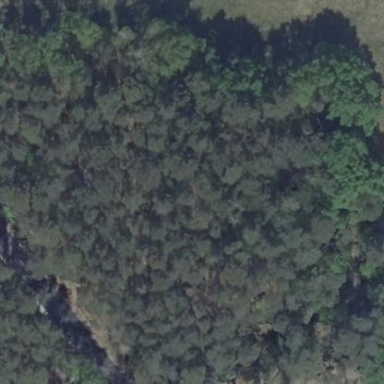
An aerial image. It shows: Mixed leaf-type forest area.